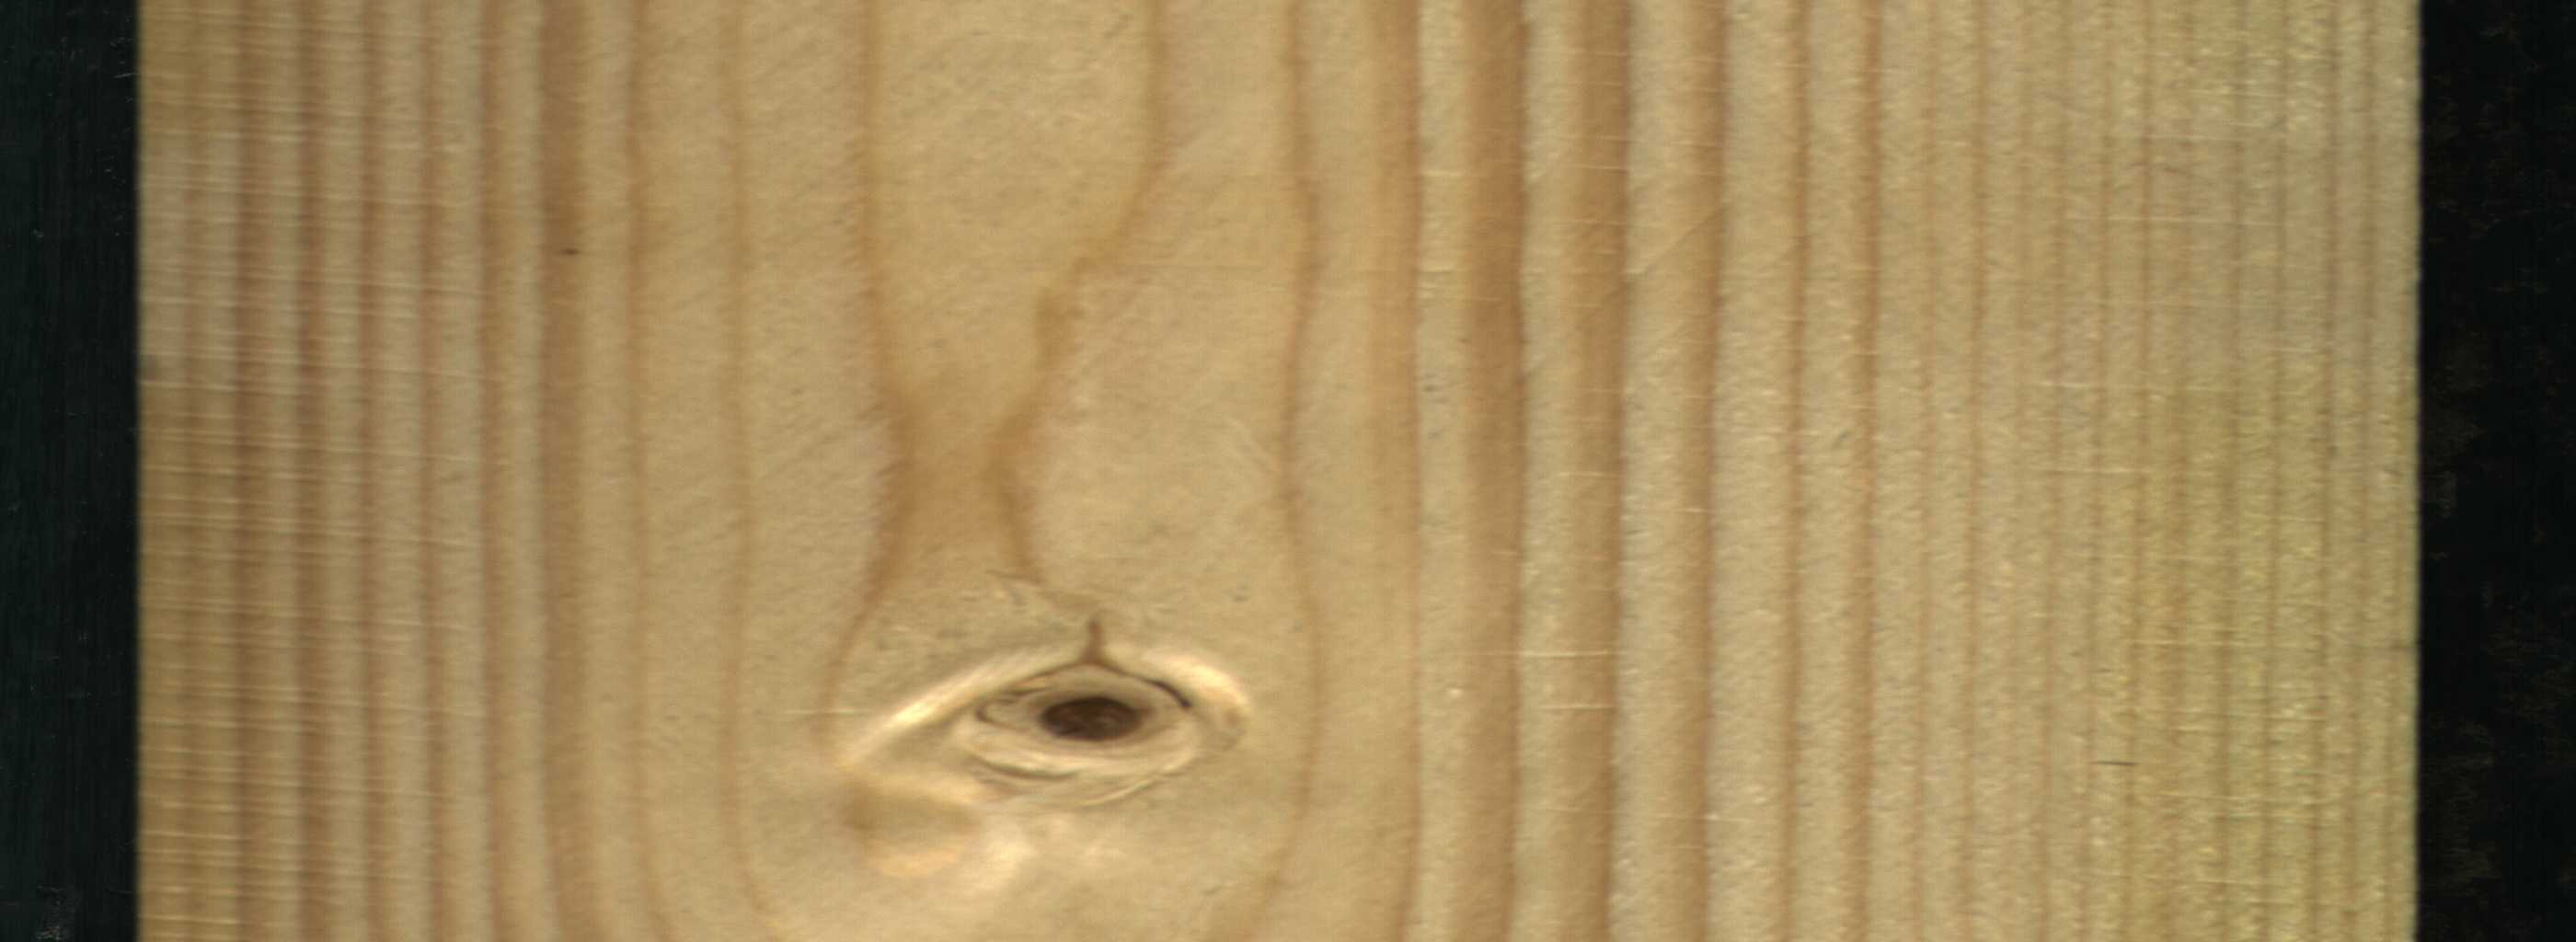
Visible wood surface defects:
Dead_Knot
Dead_Knot